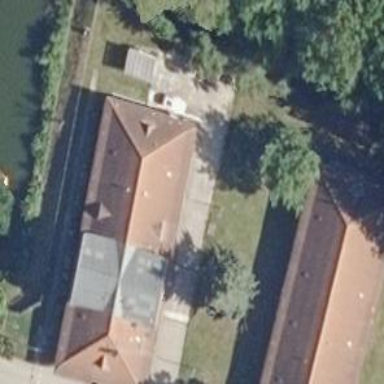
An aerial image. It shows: College building.